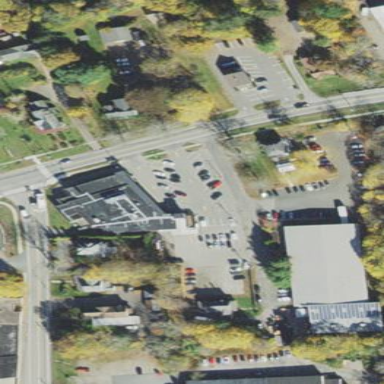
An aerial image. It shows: Parking area.